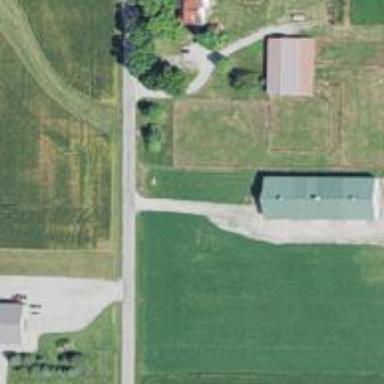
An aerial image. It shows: Driveway.